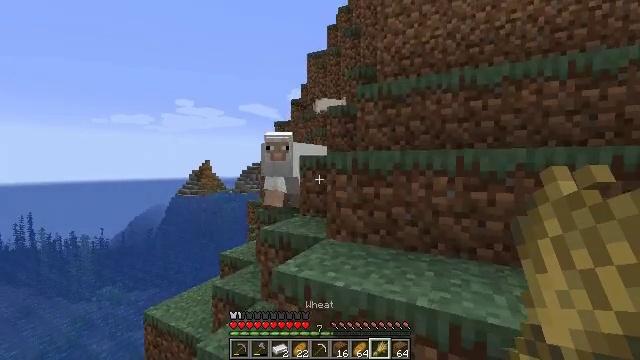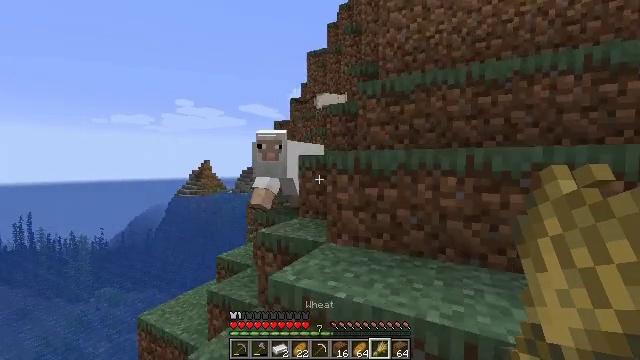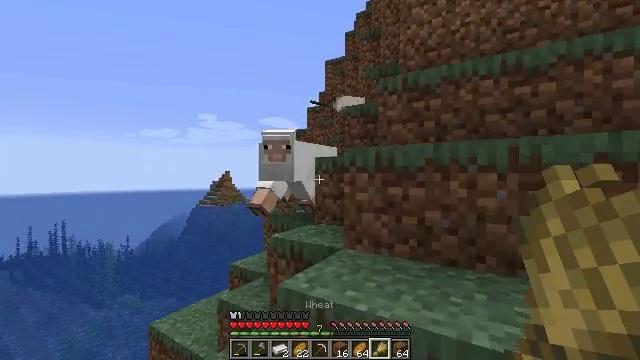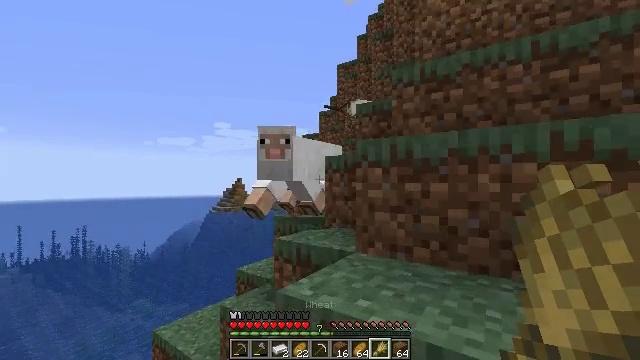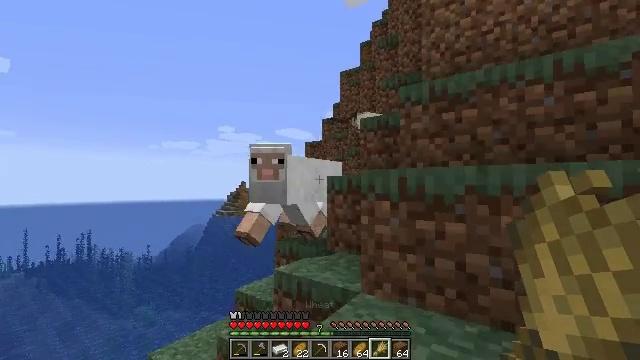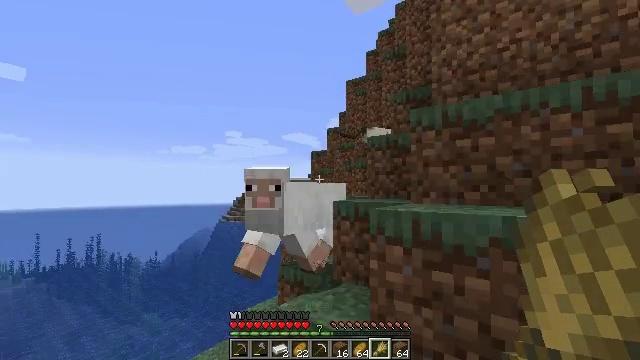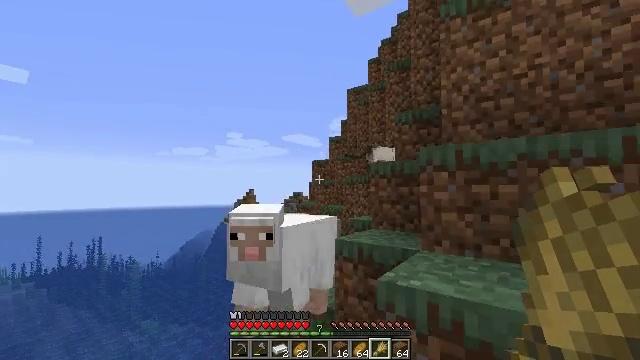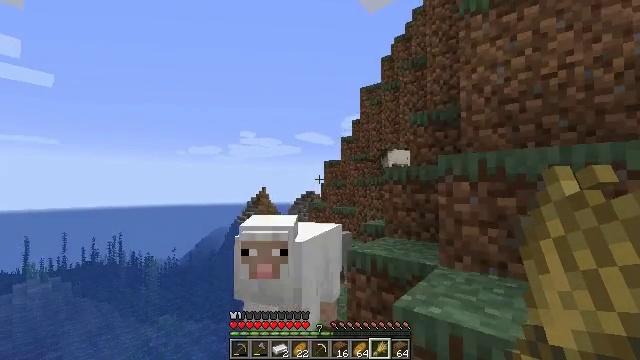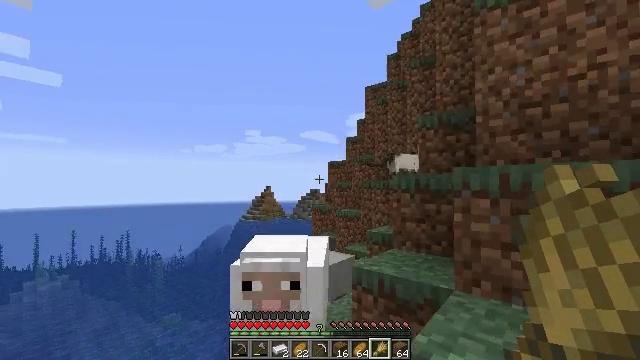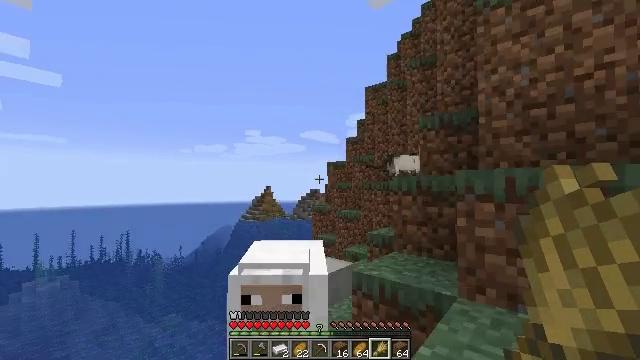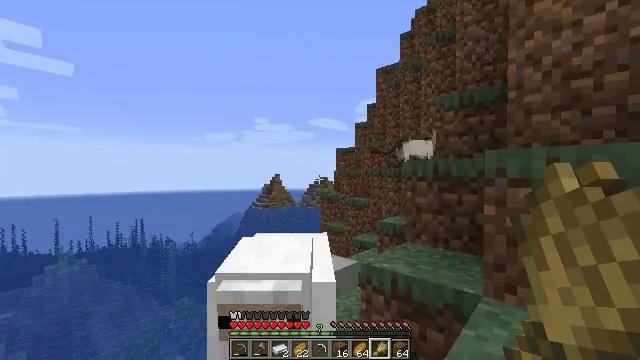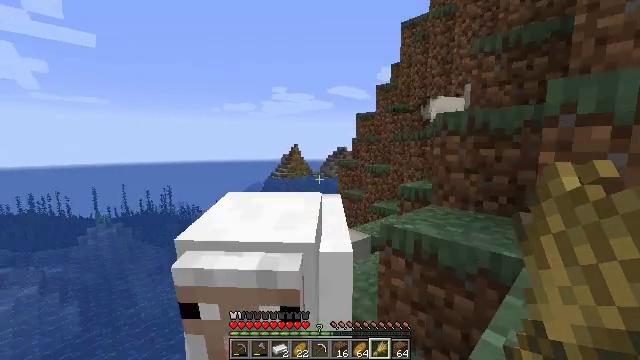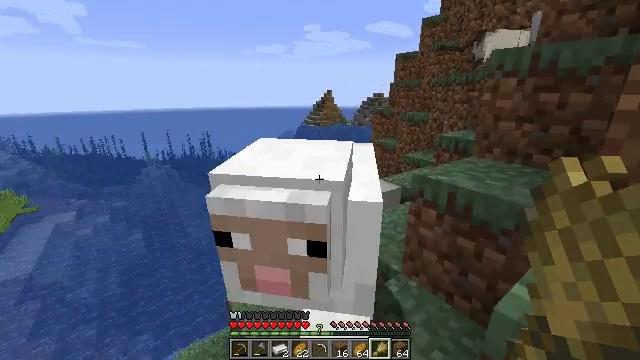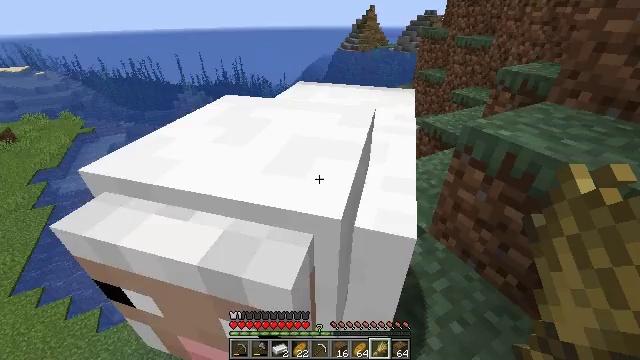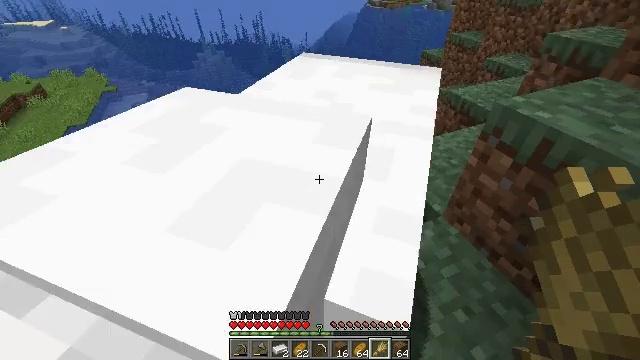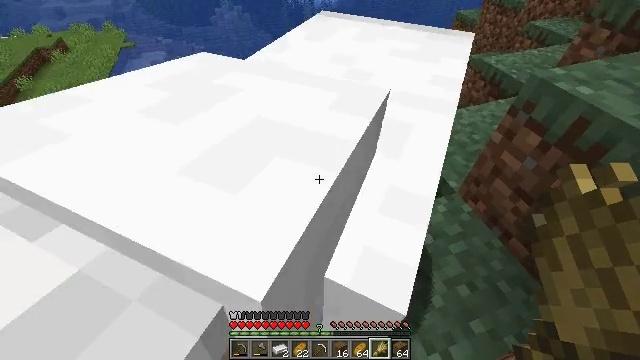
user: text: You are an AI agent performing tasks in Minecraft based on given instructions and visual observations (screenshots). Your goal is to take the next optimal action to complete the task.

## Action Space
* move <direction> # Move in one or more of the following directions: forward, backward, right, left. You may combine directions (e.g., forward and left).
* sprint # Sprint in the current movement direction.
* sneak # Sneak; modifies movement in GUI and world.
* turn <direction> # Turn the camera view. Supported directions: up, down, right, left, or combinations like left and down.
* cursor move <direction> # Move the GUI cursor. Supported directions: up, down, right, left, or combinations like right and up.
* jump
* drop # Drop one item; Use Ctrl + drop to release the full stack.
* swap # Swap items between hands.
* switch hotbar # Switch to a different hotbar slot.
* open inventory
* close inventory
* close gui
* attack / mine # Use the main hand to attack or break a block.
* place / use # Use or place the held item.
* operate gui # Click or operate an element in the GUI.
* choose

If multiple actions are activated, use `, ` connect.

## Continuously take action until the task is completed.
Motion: motion action
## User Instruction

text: Remove an obsidian block from the inventory.
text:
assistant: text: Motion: move forward
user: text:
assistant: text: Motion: move forward, turn left and up
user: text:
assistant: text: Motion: move forward, turn left and up, jump
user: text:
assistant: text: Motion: move forward, jump
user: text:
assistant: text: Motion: move forward, turn left, jump
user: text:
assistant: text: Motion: move forward, jump
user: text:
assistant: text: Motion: move forward, turn left
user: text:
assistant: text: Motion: move forward, turn left
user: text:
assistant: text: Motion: move forward
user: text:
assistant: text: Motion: move forward, turn left and down
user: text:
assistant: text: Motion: move forward, turn left and down
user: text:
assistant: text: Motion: move forward, turn left and down
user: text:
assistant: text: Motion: turn left and down
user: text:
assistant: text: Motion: turn left and down
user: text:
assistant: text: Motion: turn left and down, use / place
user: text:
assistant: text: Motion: turn down, use / place
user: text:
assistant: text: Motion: turn up, use / place
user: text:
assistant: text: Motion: no_op
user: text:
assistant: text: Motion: no_op
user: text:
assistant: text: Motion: no_op
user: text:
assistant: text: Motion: no_op
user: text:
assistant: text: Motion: no_op
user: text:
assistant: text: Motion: no_op
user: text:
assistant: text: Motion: turn left and up
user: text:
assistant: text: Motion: turn left and up
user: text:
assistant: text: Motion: turn left and up
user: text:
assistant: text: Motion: no_op
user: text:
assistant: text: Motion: move back
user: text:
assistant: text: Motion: move back, turn left and up
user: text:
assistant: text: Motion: move back, turn left and up